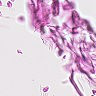
Metastatic tissue present: no